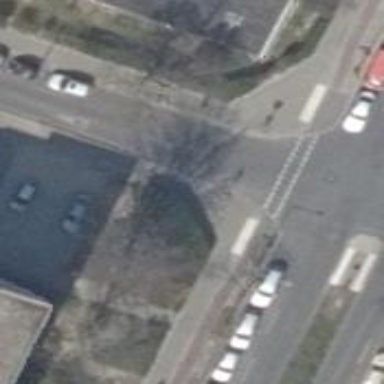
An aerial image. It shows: Sidewalk along the footway.